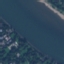
Label: River